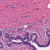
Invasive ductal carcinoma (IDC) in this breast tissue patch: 0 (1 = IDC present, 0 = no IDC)